【题型】填空题　【知识点】平面几何　【难度】medium
如图，在矩形 $ABCD$ 中，$AB = 4$，$BC = 4\sqrt{3}$，点 $E$ 是 $BC$ 边上的动点，将 $\triangle ABE$ 沿直线 $AE$ 翻折得到 $\triangle APE$，过点 $P$ 作 $PF \perp AD$，垂足为 $F$，点 $Q$ 是线段 $AP$ 上一点，且 $AQ = \frac{1}{2}PF$。当点 $E$ 从点 $B$ 运动到点 $C$ 时，点 $Q$ 运动的路径长是 \_\_\_\_\_\_。

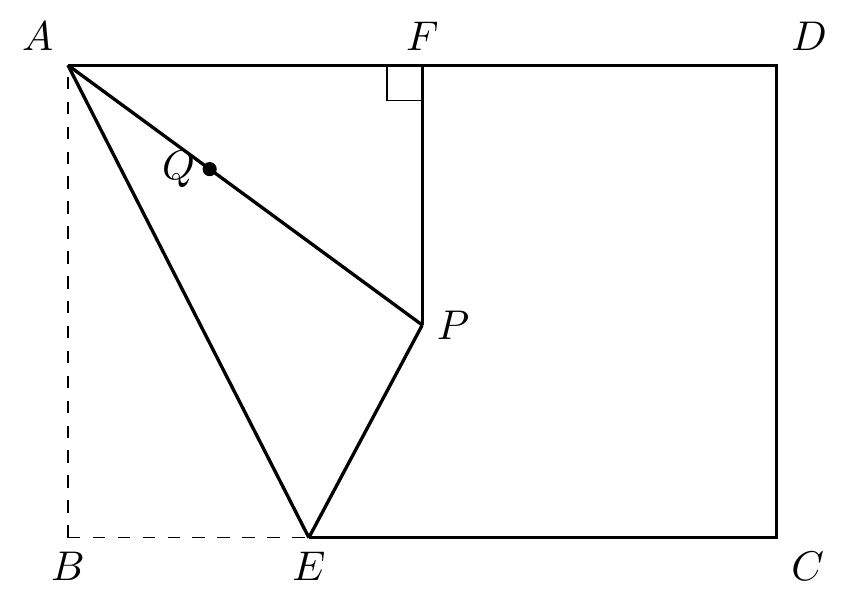
【解答】
解：$\because$ 矩形 $ABCD$，

$\therefore \angle BAD = \angle B = 90^\circ$，

$\because$ 翻折，

$\therefore AP = AB = 4$，

当点 $P$ 在矩形内部时，作 $HQ \perp AP$，交 $AB$ 于点 $H$，则：$\angle AQH = 90^\circ = \angle BAD$，

$\therefore \angle AHQ = \angle PAF = 90^\circ - \angle HAQ$，

$\because PF \perp AD$，

$\therefore \angle PFA = 90^\circ = \angle AQH$，

$\therefore \triangle AQH \sim \triangle PFA$，

$\frac{AH}{AP} = \frac{AQ}{PF}$

$\because AQ = \frac{1}{2}PF$，

$\therefore \frac{AH}{AP} = \frac{AQ}{PF} = \frac{1}{2}$

$\therefore AH = \frac{1}{2}AP = 2$，

$\therefore$ 点 $Q$ 在以 $AH$ 为直径的圆上运动，

$\therefore$ 当点 $E$ 从点 $B$ 开始运动直至点 $P$ 落在 $AD$ 上时，点 $Q$ 的运动轨迹为半圆 $AH$，

$\therefore$ 点 $Q$ 的运动路径长为：$\frac{1}{2} \times 2\pi = \pi$；

当点 $P$ 在矩形 $ABCD$ 的外部时，作 $KQ \perp AP$，交 $AB$ 的延长线于点 $K$，

同法可得：$\triangle AKQ \sim \triangle PAF$，$AK = \frac{1}{2}AP = 2$，

$\therefore \angle AKQ = \angle PAF$，点 $Q$ 在以 $AK$ 为直径的 $\odot O$ 上运动，连接 $OQ$，

当点 $E$ 运动到点 $C$ 时，如图：

$AB = 4, BC = 4\sqrt{3}, \quad \angle B = 90^\circ$,

$\tan \angle BAC = \frac{BC}{AB} = \sqrt{3}$,

$\therefore \angle BAC = 60^\circ$,

$\angle CAD = \angle BAD - \angle BAC = 30^\circ$,

折叠，

$\angle PAC = \angle BAC = 60^\circ$,

$\angle PAF = \angle PAC - \angle CAD = 30^\circ$,

$\angle AKQ = \angle PAF = 30^\circ$,

$\angle AOQ = 2\angle AKQ = 60^\circ$,

点 $Q$ 的运动轨迹为圆心角为 $60^\circ$ 的 $\overset{\frown}{AQ}$，路径长为
$\frac{60\pi}{180} \times 1 = \frac{\pi}{3}$,

点 $Q$ 的运动路径总长为：
$\pi + \frac{\pi}{3} = \frac{4\pi}{3}$,

故答案为：$\frac{4\pi}{3}$。
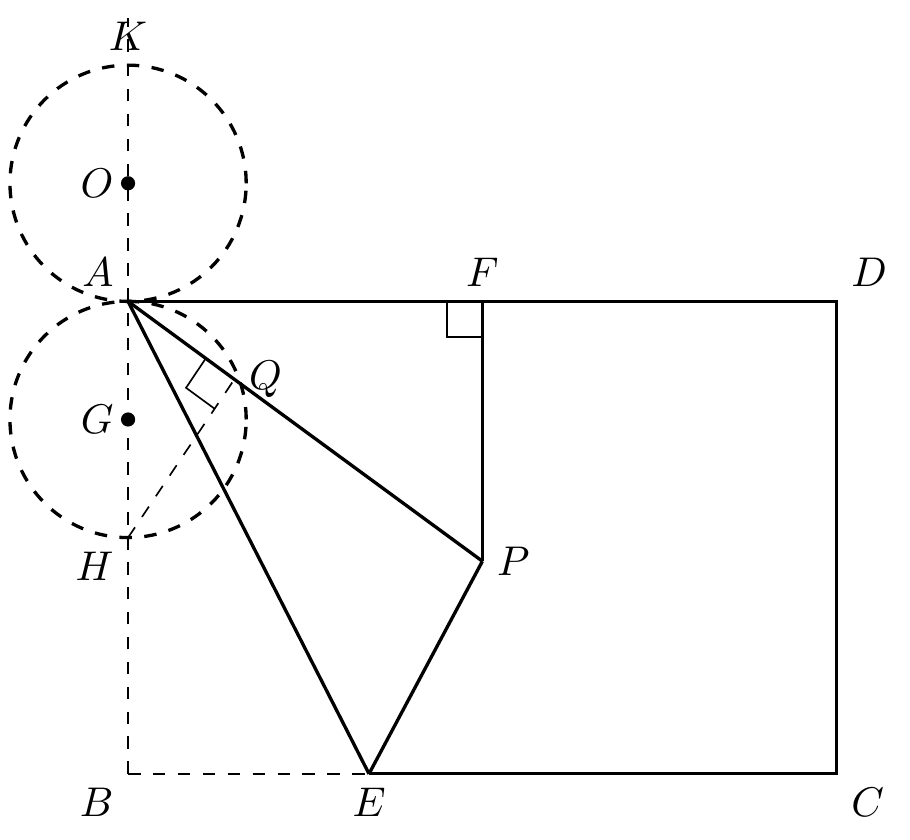
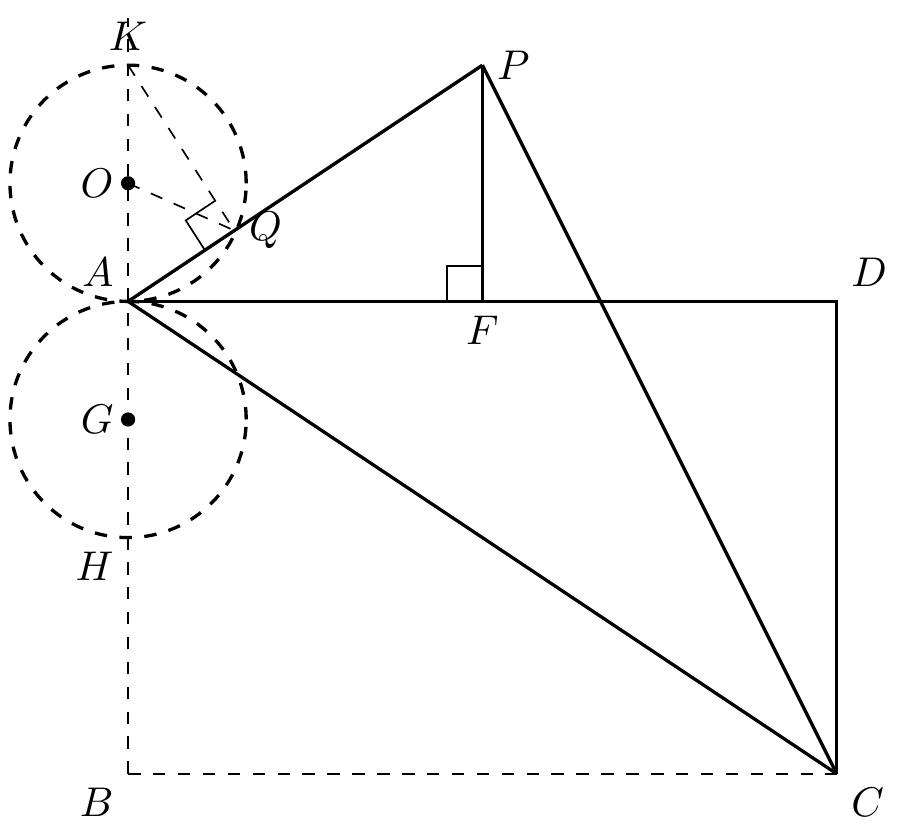